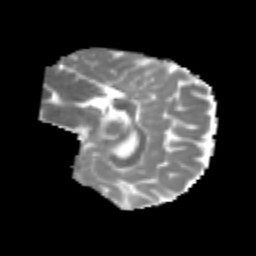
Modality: MD
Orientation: sagittal
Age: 8
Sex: male
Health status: healthy